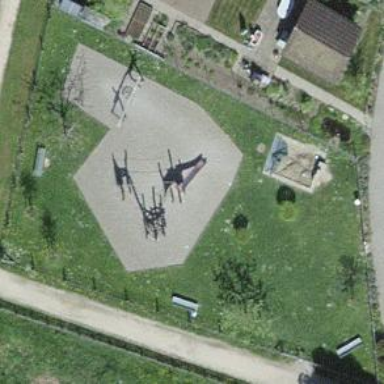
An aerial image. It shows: Playground enclosed by fence.